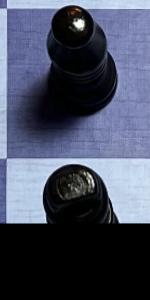
Label: King_Black